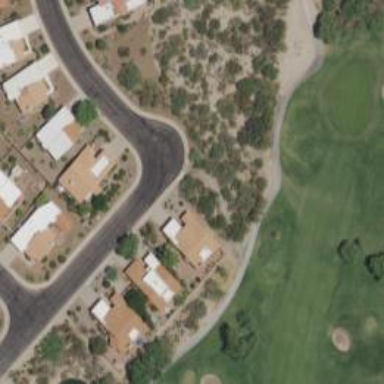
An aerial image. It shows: Service road used as golf cart path.